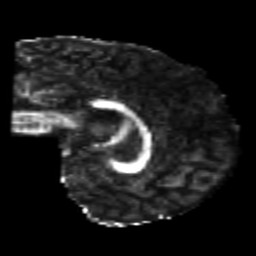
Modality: FA
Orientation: sagittal
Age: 25
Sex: female
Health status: healthy
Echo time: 0.074 s